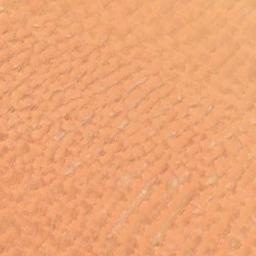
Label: desert